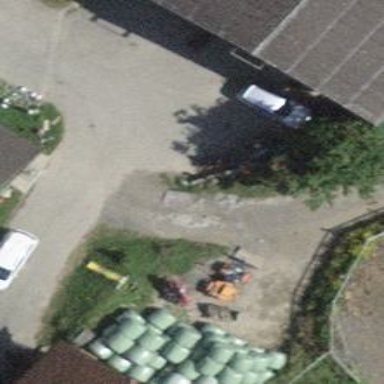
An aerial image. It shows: Farm.